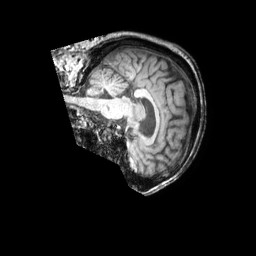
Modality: T1w
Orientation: sagittal
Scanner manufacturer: philips
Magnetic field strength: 3 T
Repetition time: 0.009886 s
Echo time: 0.004605 s